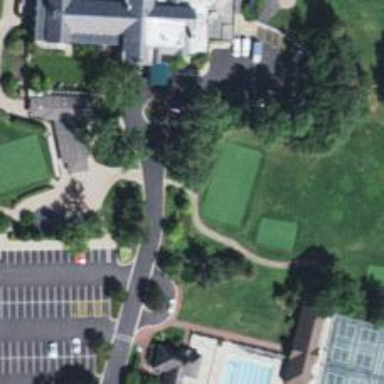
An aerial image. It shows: High-quality path for golf carts on grade 1 tracktype.